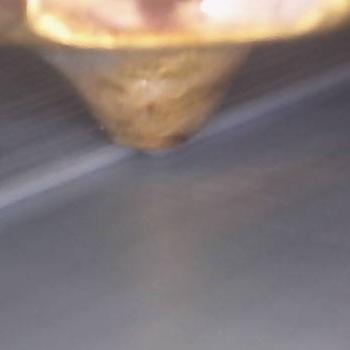
Flow rate: 70%